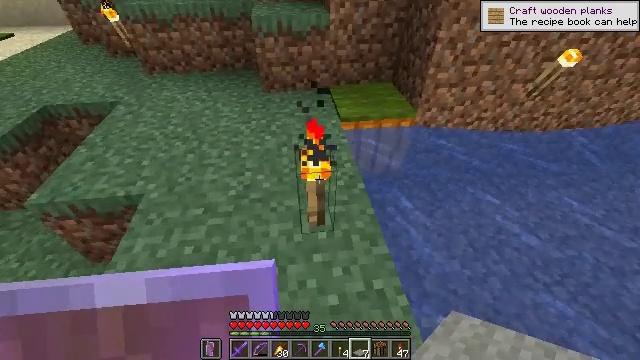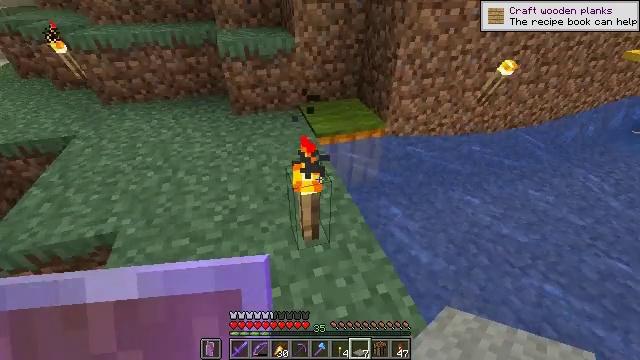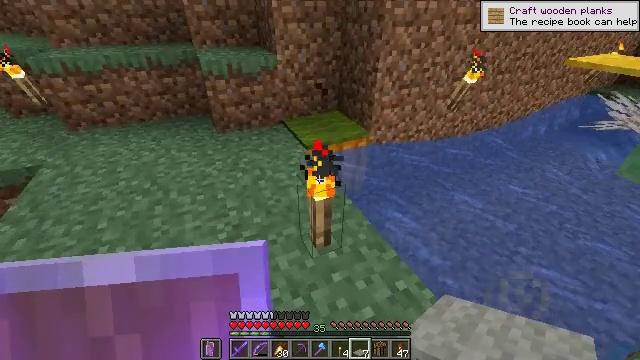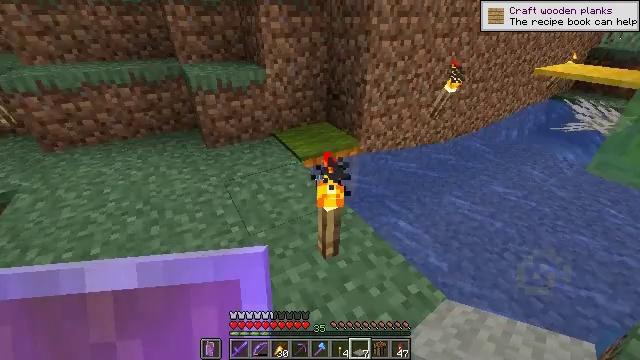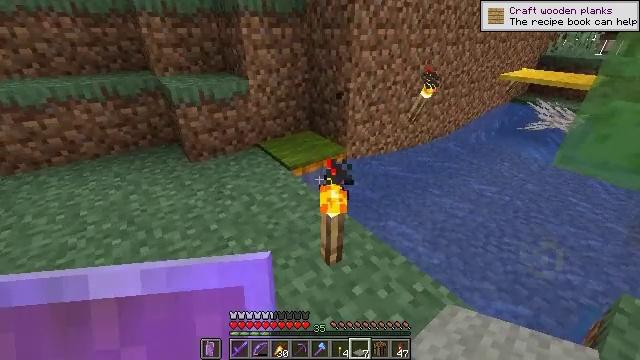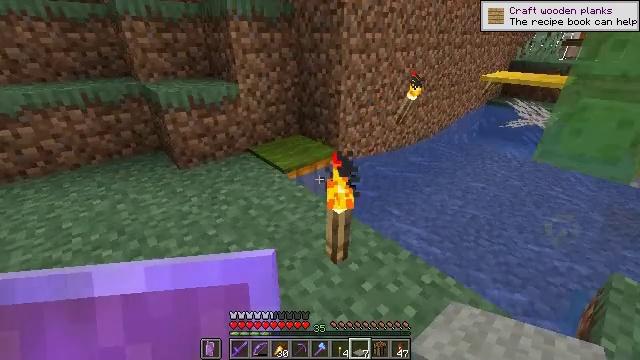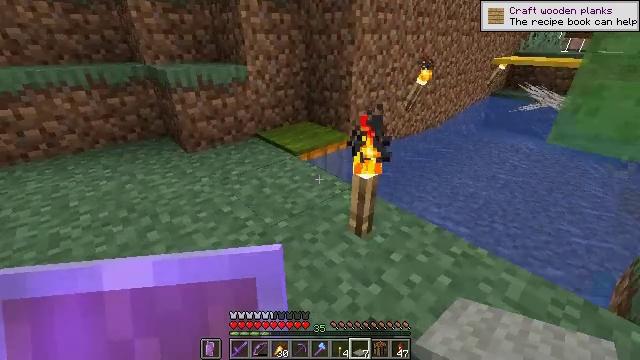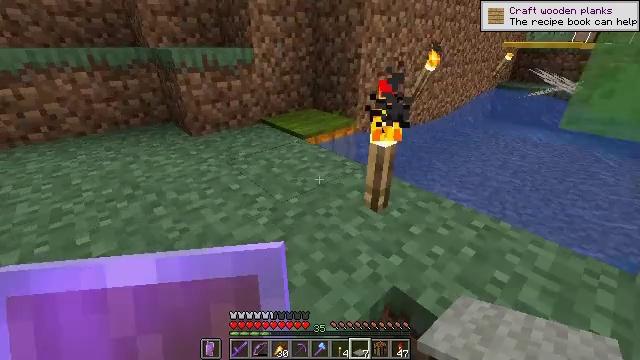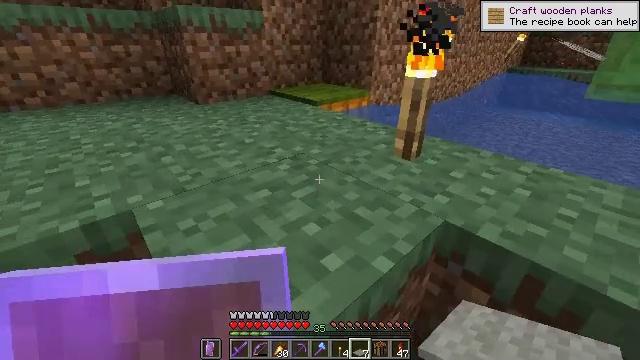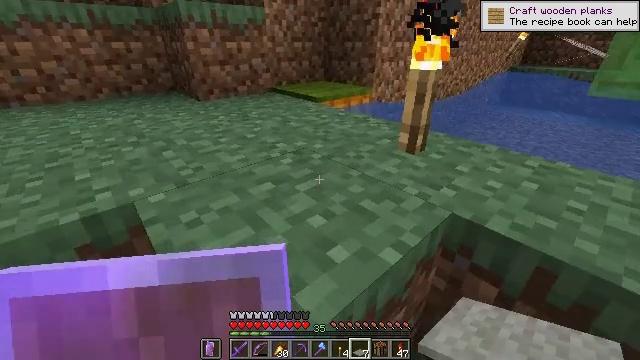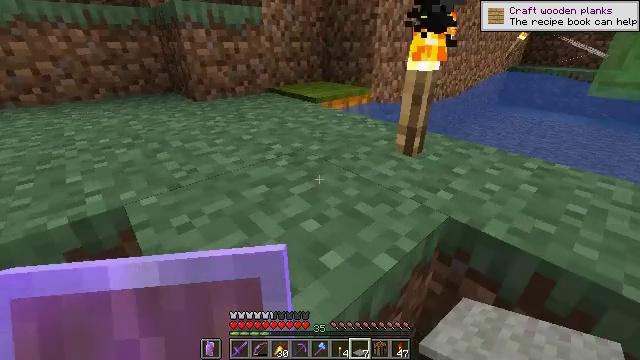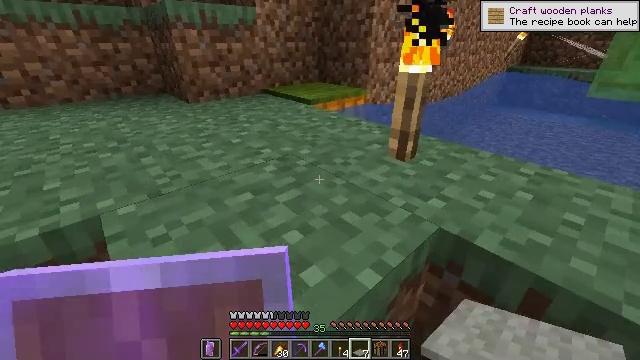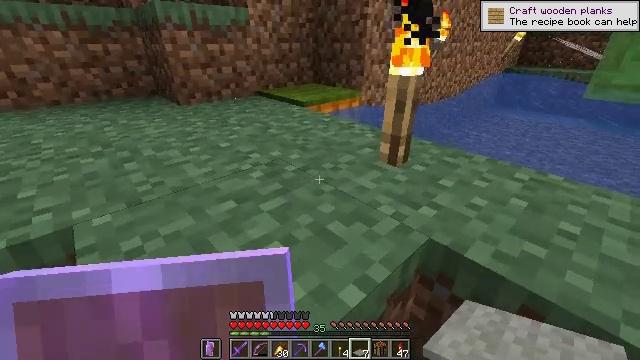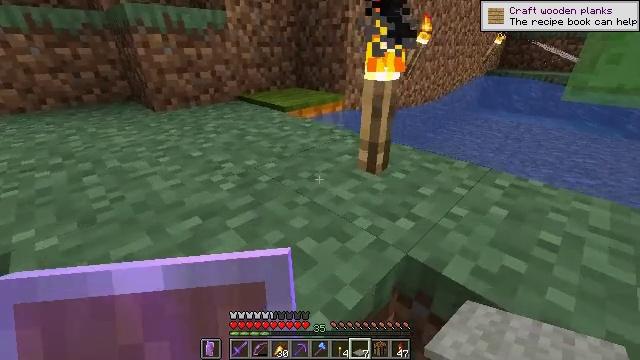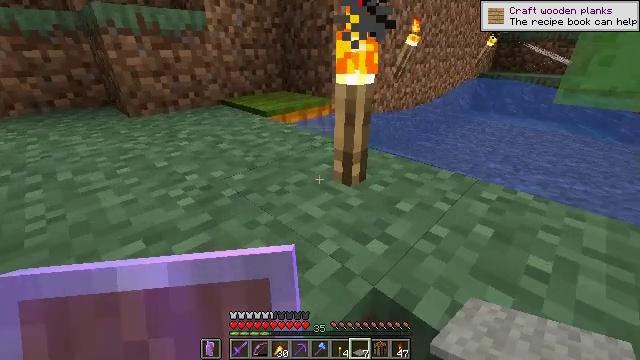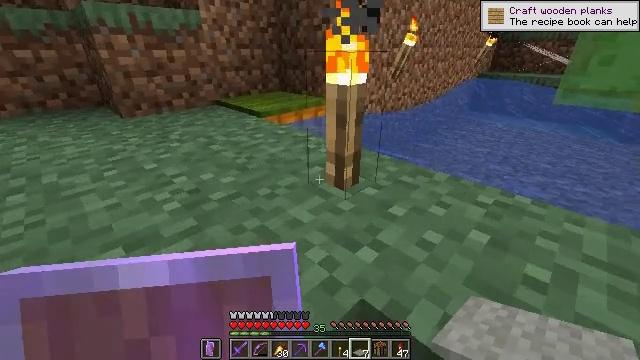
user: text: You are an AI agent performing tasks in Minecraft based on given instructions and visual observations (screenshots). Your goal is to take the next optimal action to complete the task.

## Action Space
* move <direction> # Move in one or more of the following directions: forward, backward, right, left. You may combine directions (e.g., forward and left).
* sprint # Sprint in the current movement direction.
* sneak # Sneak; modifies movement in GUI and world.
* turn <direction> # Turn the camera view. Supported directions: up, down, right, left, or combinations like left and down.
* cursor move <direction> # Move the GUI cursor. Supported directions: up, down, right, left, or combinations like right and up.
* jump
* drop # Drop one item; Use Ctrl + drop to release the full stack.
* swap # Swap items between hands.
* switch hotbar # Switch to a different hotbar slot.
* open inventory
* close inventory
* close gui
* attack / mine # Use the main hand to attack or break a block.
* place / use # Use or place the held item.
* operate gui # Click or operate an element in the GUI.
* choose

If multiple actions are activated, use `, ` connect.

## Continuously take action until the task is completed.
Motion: motion action
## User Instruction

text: Break the yellow carpet.
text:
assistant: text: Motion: move left, turn right and up
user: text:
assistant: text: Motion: move left, turn right and up
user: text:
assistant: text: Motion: move left, turn right and up
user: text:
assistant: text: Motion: move left, turn right and up
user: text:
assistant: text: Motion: move left, turn right and up
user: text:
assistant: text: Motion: no_op
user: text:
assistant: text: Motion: no_op
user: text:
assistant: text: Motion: move forward
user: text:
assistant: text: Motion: move forward
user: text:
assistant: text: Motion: move forward
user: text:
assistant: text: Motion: move forward
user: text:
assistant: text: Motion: move forward
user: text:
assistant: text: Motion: move forward, turn right
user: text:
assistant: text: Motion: move forward
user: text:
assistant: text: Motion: move forward
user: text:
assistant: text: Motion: move forward
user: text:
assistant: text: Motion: move forward
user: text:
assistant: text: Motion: move forward, jump
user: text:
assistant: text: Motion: move forward, jump
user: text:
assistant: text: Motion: move forward, jump
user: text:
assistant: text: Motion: move forward and move left, jump
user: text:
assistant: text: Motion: move forward and move left, jump
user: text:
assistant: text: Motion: move forward and move left, jump
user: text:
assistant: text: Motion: move forward and move left, jump
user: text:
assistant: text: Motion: move forward and move left
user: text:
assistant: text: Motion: move forward and move left
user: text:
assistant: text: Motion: move forward and move left
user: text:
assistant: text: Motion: move forward and move left
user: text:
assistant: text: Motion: move forward and move left
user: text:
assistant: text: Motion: move forward and move left, turn right and up